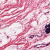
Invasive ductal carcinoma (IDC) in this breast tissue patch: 0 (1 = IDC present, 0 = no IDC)